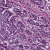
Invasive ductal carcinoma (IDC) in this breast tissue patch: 1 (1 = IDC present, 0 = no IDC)